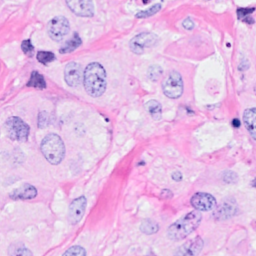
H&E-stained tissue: Breast